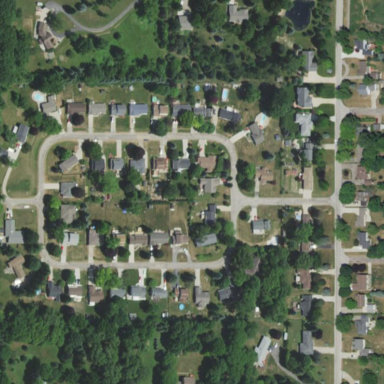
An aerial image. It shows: This residential area consists of single-family homes.